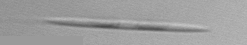
Label: pennate_Pseudo-nitzschia